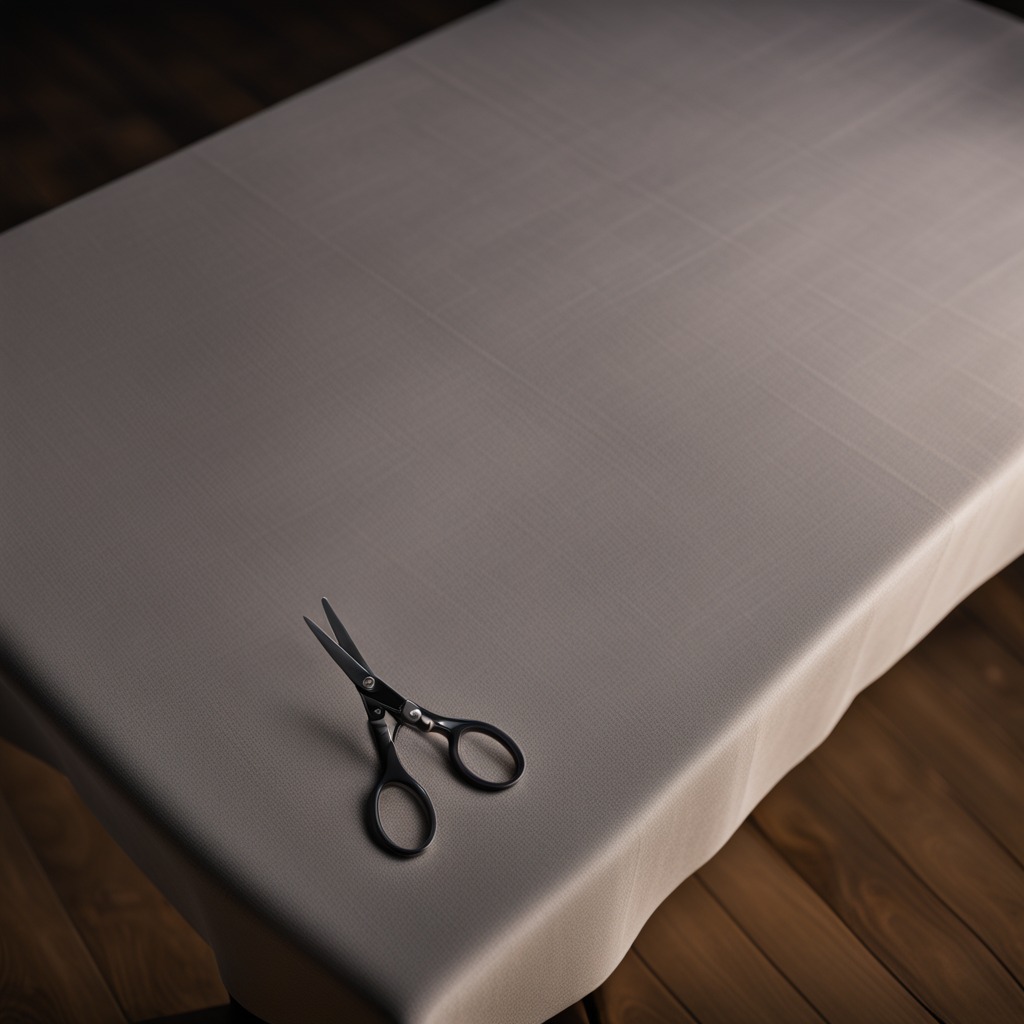
A scissor lying on a wooden table inside a workshop at night.